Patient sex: M
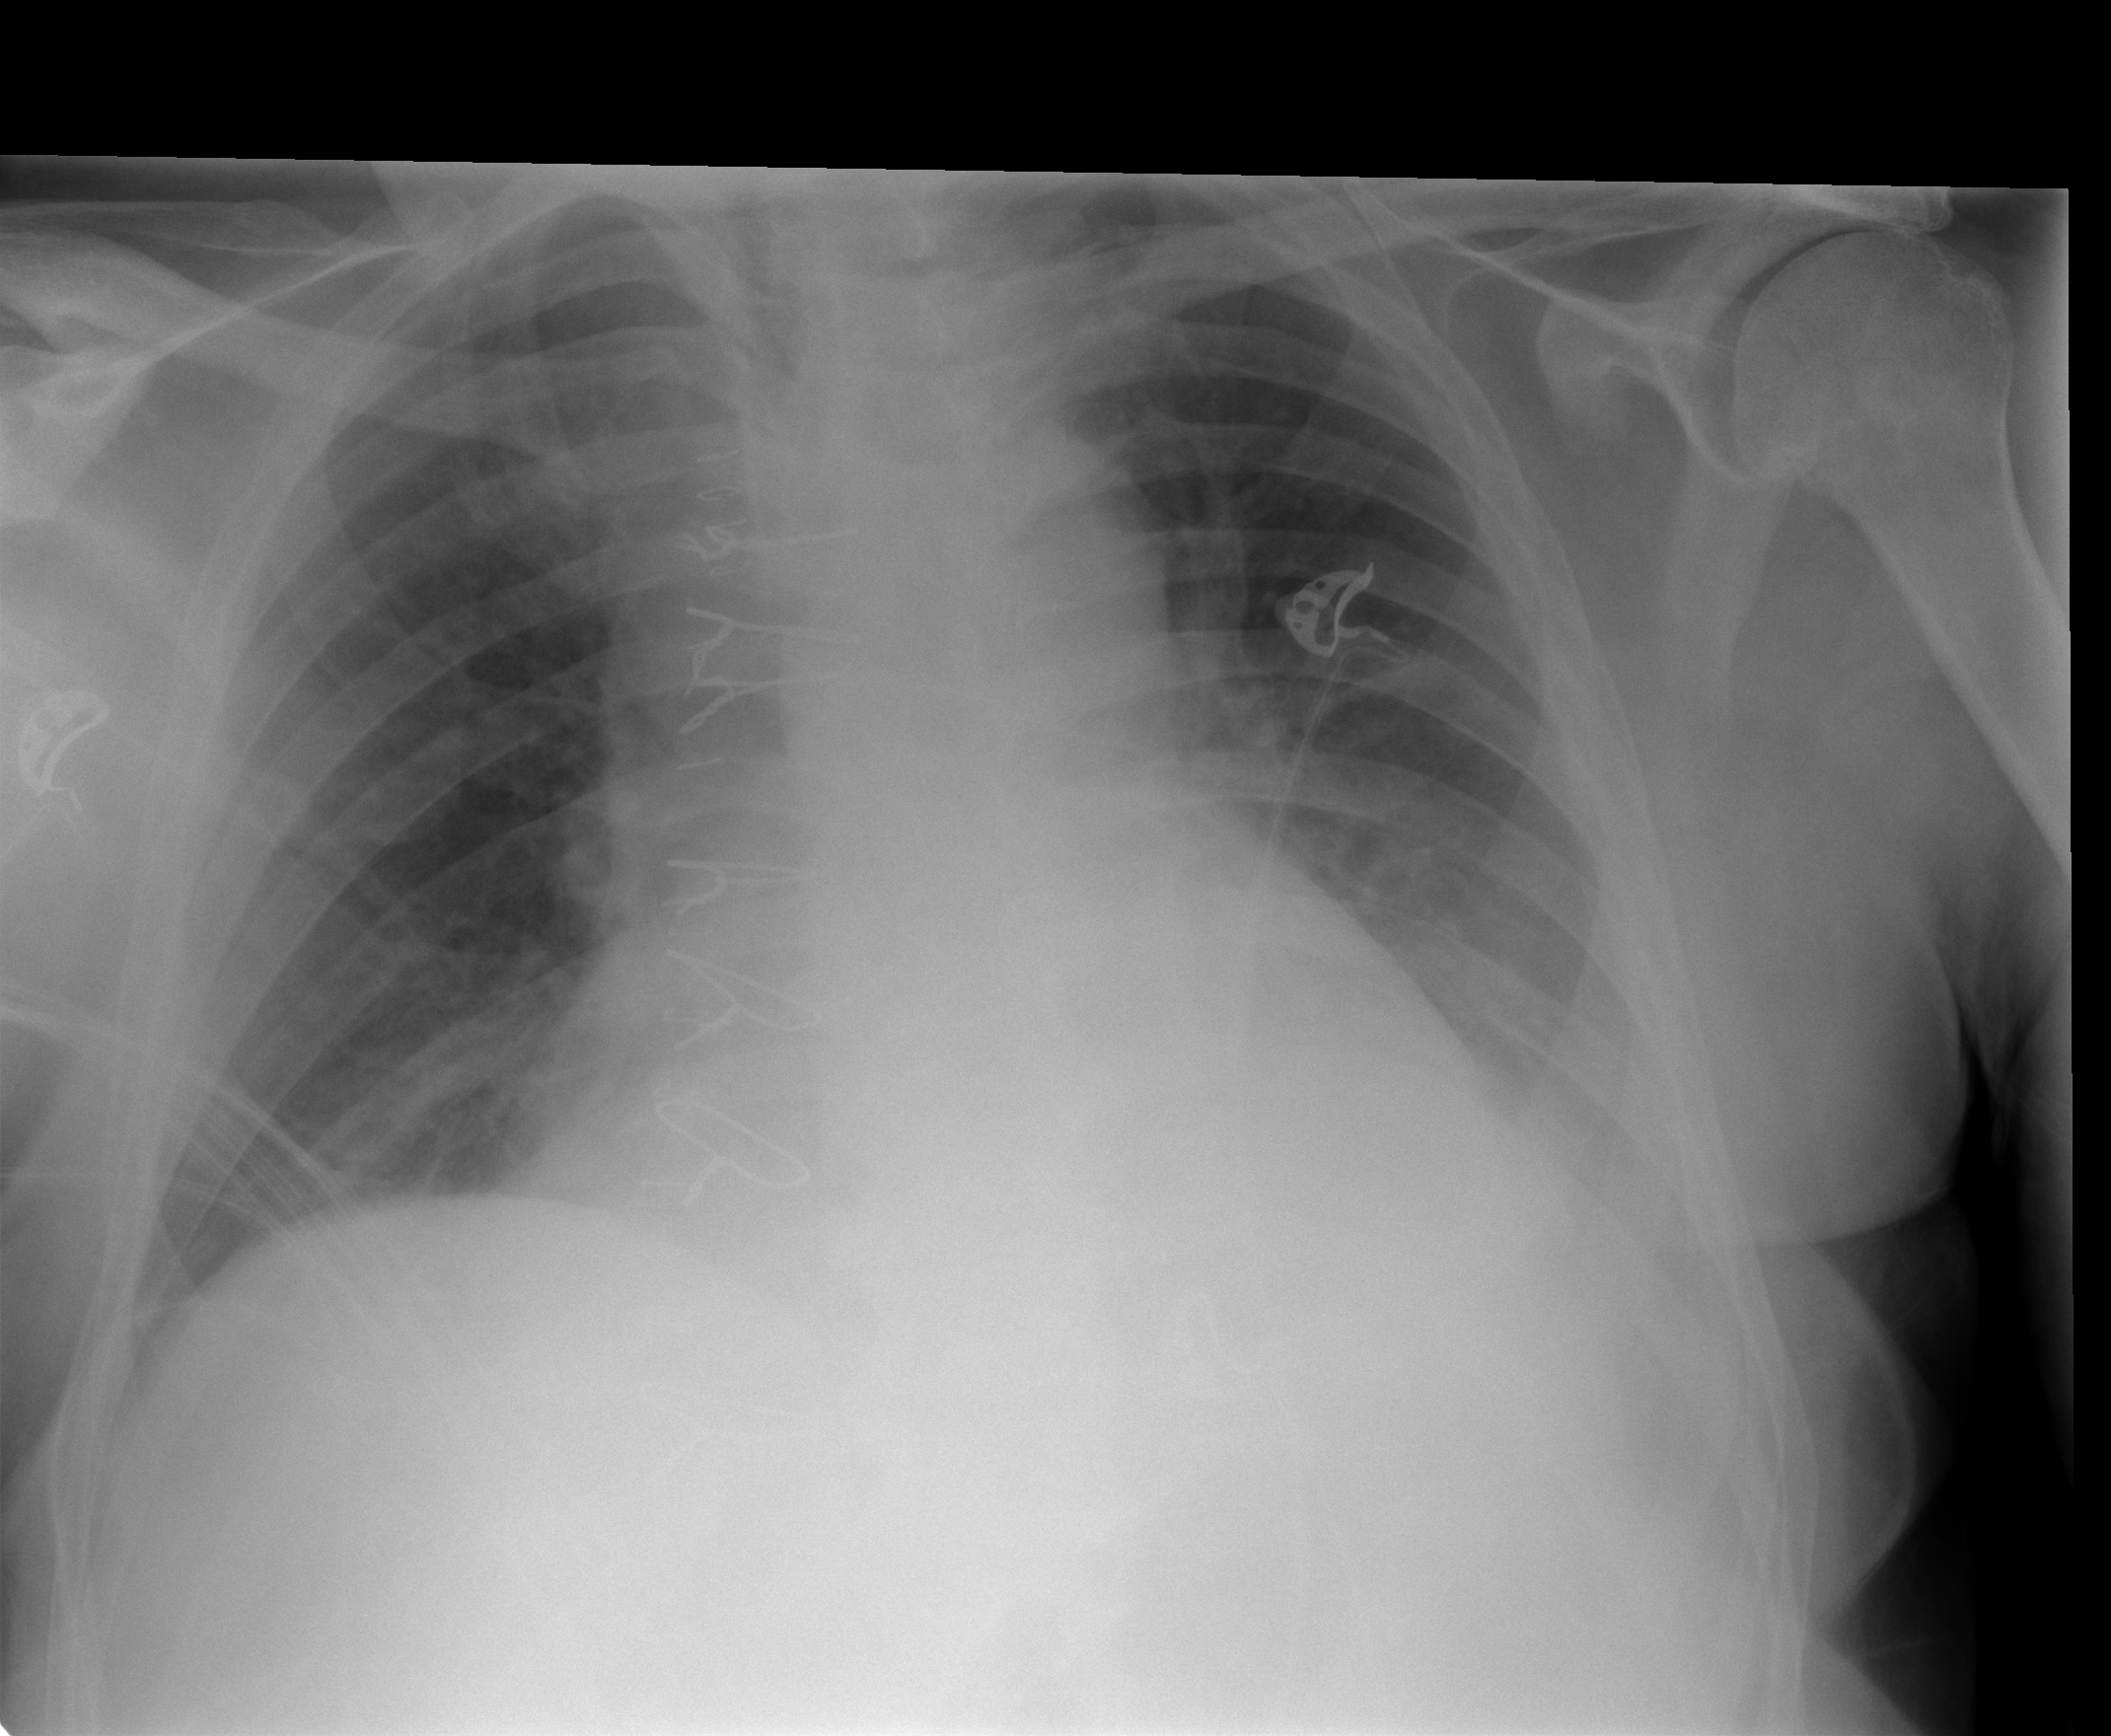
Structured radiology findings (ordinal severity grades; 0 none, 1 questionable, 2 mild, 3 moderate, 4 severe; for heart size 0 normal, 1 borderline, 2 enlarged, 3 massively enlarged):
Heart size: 2
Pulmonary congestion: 1
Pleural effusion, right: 0
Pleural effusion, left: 2
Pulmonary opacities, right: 1
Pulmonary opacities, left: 0
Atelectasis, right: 2
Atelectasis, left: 2